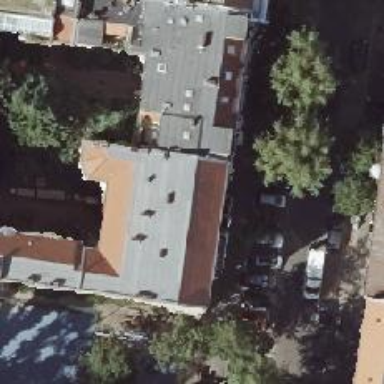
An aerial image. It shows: Pub.